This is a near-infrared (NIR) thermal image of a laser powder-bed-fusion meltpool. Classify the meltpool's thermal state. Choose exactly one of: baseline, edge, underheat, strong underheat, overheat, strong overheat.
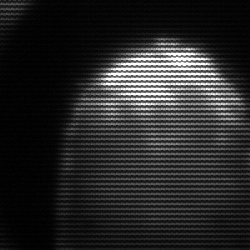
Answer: edge